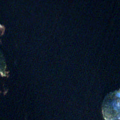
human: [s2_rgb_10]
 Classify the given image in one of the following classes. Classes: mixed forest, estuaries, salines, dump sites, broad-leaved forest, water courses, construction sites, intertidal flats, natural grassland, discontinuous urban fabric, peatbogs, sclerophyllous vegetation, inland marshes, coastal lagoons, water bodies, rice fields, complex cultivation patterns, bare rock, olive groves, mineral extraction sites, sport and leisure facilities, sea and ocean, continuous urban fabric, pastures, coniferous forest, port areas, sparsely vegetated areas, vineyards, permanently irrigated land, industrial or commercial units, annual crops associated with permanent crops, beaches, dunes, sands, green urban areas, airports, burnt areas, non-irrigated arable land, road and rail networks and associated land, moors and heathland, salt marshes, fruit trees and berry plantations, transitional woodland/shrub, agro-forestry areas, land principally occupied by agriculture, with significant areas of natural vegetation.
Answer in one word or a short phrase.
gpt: mixed forest, water bodies